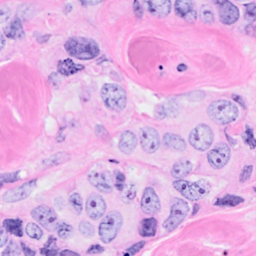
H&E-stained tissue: Breast